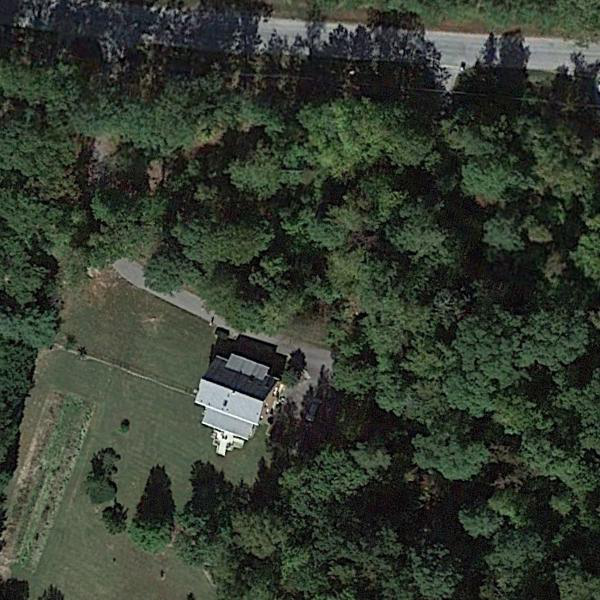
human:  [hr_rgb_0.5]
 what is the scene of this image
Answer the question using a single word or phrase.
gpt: sparse residential